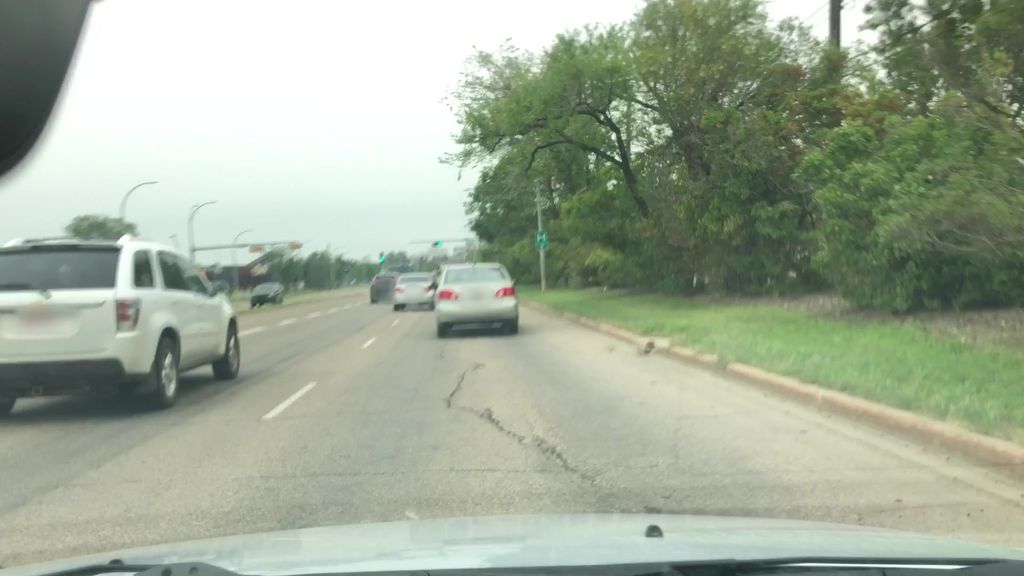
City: edmonton